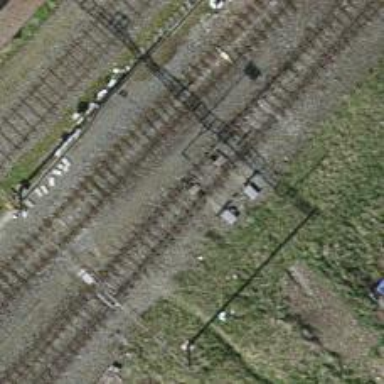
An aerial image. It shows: Railway switch.